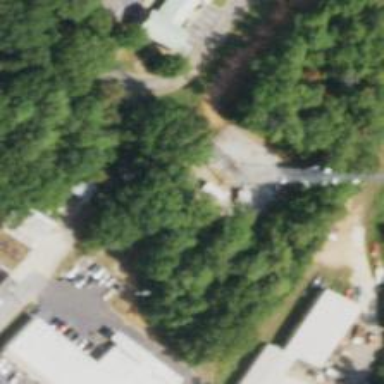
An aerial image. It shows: Man-made mast used for communication purposes.